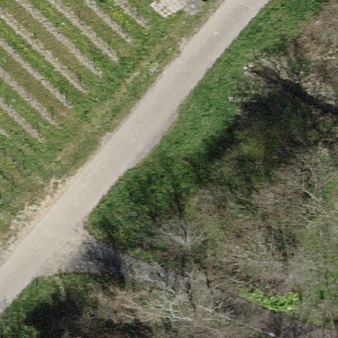
Label: other